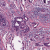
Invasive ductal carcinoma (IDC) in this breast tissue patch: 1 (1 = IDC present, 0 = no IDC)